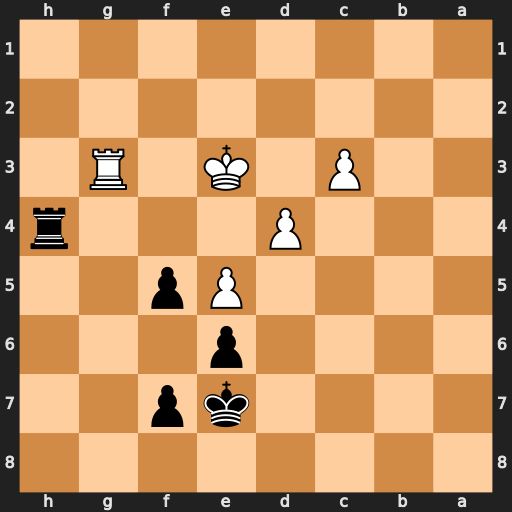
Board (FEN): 8/4kp2/4p3/4Pp2/3P3r/2P1K1R1/8/8
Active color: b
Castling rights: -
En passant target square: -
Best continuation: f4+ Kf3 fxg3